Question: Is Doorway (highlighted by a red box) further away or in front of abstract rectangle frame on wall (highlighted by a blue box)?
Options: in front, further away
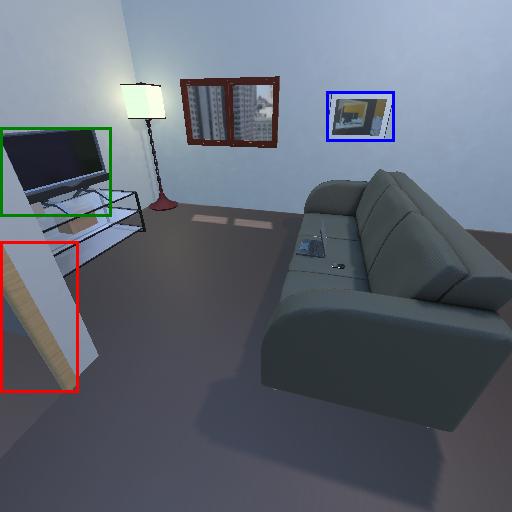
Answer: in front